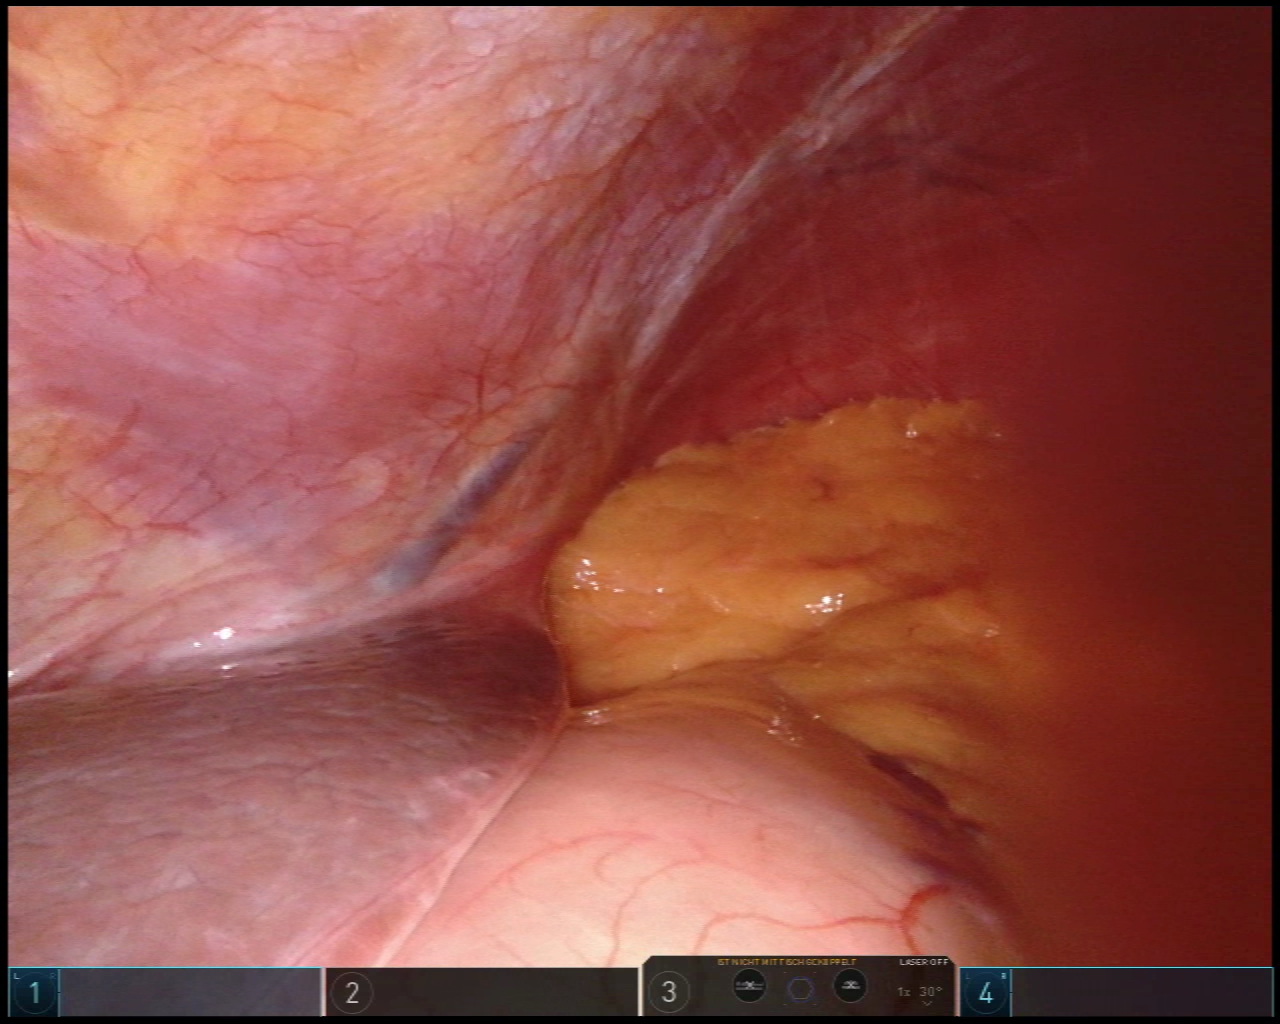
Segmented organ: liver
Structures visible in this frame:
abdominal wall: yes
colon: no
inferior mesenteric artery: no
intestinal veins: no
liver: yes
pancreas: no
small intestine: no
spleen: no
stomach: yes
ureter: no
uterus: no
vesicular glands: no